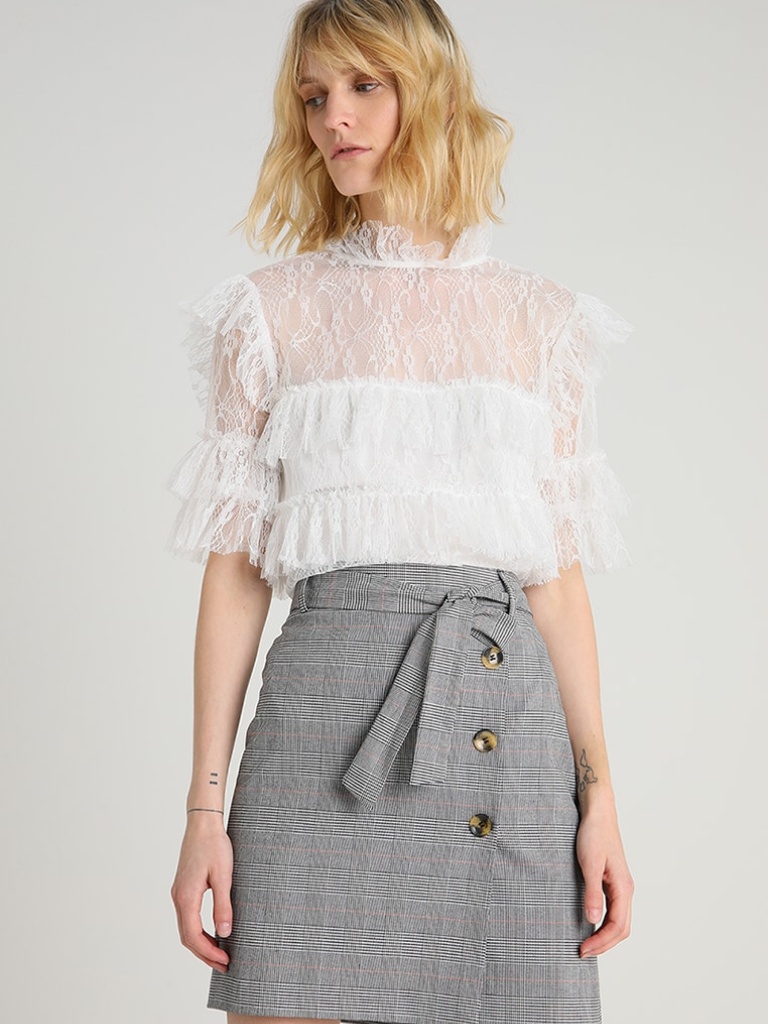
lace relaxed short sleeve hip length Fully Tucked in high blouse